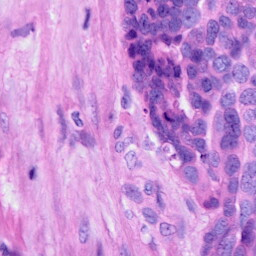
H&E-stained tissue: Ovarian